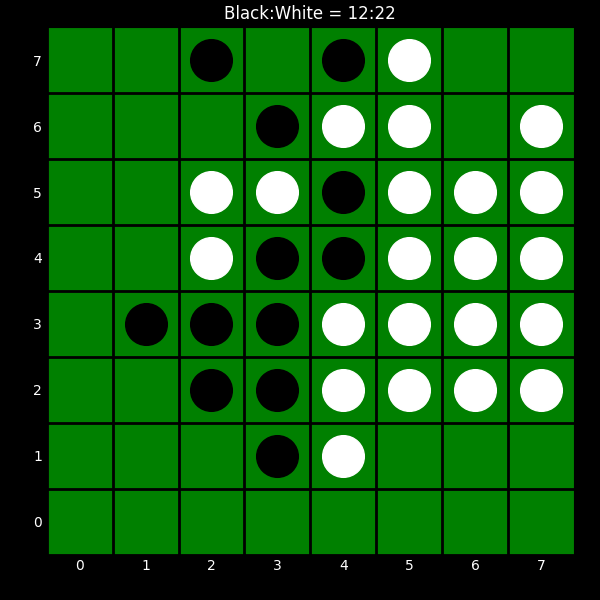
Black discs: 12
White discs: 22